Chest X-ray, PA view. Patient: 57 years old, sex M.
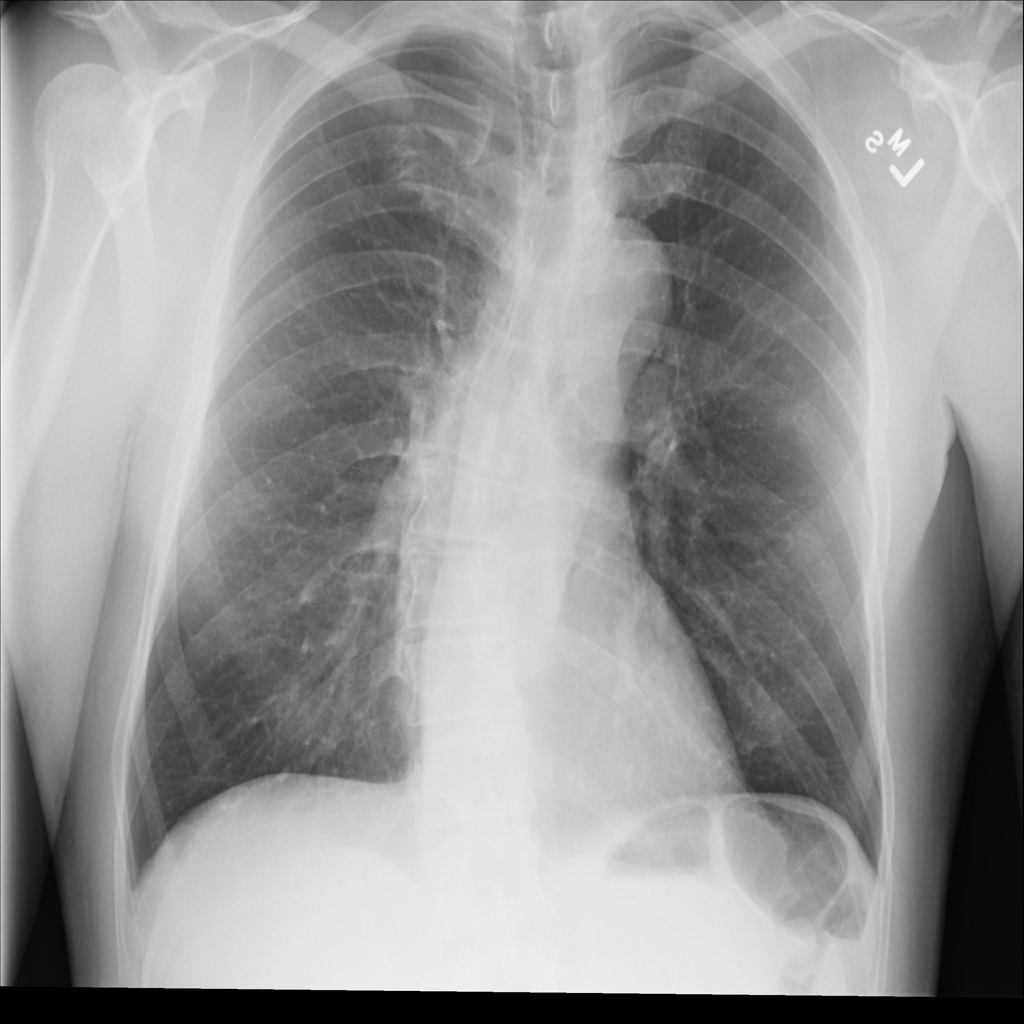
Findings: No Finding